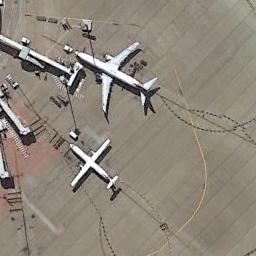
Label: airplane